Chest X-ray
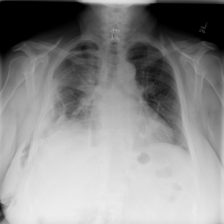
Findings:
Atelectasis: positive
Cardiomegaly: negative
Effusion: negative
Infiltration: positive
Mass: negative
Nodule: negative
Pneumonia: negative
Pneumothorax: positive
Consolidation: negative
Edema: negative
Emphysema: positive
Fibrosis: negative
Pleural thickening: negative
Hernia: negative